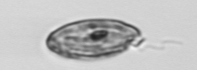
Label: Katodinium_or_Torodinium